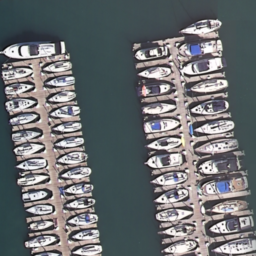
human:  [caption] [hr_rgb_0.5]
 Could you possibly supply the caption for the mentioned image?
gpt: Lots of boats docked at the harbor and the boats are closed to each other .

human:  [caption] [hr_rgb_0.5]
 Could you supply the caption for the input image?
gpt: Many boats docked in lines at the harbor and the water is deep blue .

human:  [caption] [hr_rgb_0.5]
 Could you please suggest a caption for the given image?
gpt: Lots of boats docked in lines at the harbor .

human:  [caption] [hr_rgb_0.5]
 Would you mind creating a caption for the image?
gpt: Many boats docked in lines at the harbor and some positions are free .

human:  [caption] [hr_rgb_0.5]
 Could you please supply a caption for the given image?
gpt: Lots of boats docked in lines at the harbor and the boats are closed to each other .